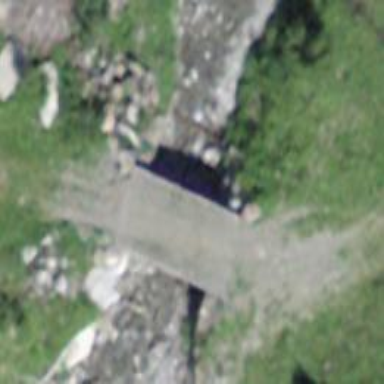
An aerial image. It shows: Track with compacted surface crossing bridge. The track type is grade 4.